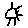
Label: sun